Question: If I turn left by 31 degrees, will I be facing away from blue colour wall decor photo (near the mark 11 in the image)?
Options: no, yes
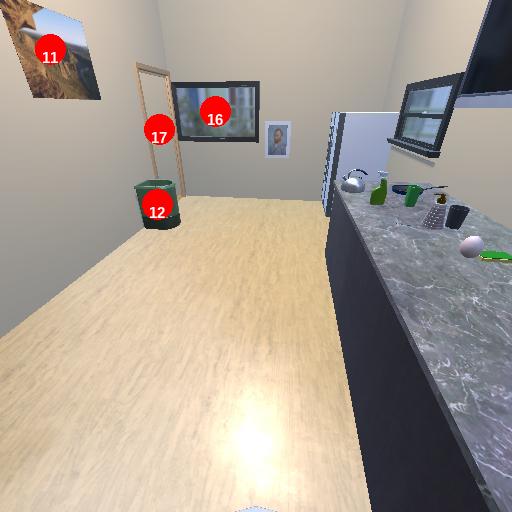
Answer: no